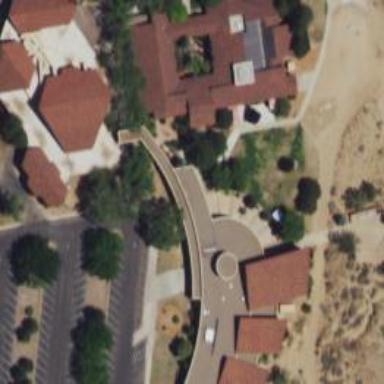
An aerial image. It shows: School building.